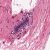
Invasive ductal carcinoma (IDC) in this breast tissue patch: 0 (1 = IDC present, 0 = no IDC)